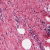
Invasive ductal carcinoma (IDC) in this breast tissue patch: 0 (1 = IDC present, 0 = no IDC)